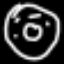
Label: donut